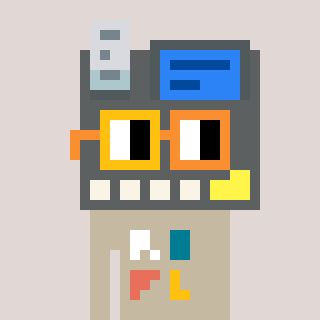
a pixel art character with square yellow and orange glasses, a cash register-shaped head and a bege-colored body on a warm background